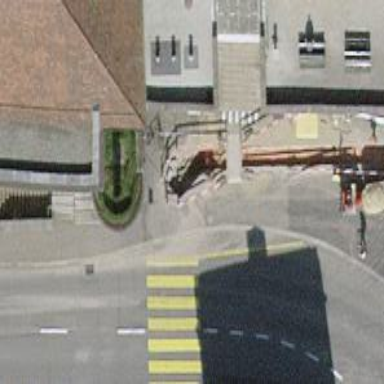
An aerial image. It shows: Bicycle parking facility.